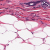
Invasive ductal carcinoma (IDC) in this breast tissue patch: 0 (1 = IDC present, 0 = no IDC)